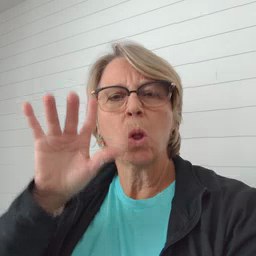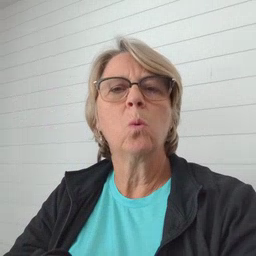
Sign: snow